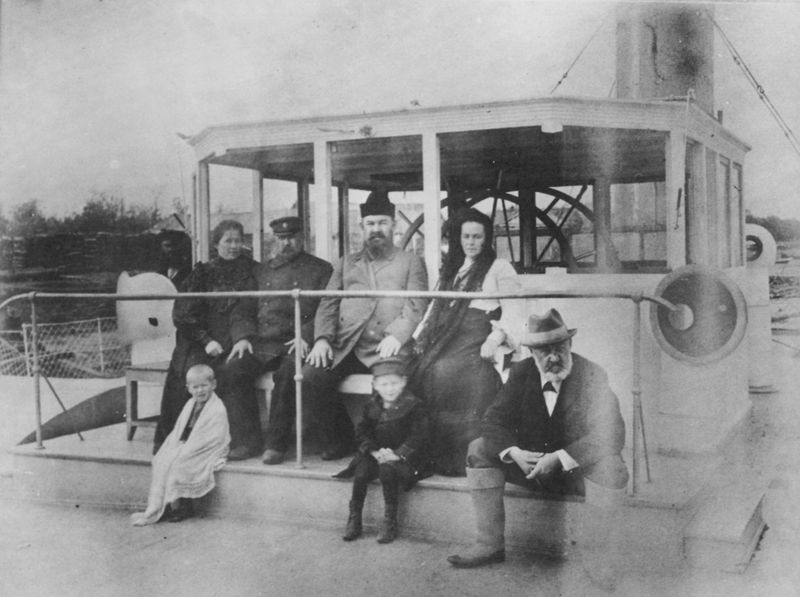
Titel: Die Flüsse waren die einzigen nutzbaren Verkehrs- und Transportwege in west-östliche Richtung
Künstler: Russischer Photograph
Standort: Helsinki
Institution: Suomen Kansallismuseo
Schlagwörter: baum, gruppe, himmel, mann, weiß, bäume, fluss, frauen, sitzen, ufer, damen, fenster, frau, grau, hut, hüte, kleider, männer, schwarz, zaun, anzug, bart, mütze, vollbart, bild, gruppenportrait, gruppenporträt, portrait, kalt, brücke, gitter, rauch, haare, decke, familie, familienporträt, kind, pflanzen, boot, kahn, kinder, ruder, schornstein, schiff, jungen, dunst, klein, winter, ausflug, dampf, dampfer, dampfschiff, reling, seile, metall, geländer, stufe, junge, foto, fotografie, photographie, eisen, belichtung, berlin, schwarz-weiss, stiefel, gruppenbild, photo, kapitän, deck, kabine, familienportrait, paare, poller, überfahrt, kajüte, steuer, steuerrad, gruppenaufnahme, russischer fotograph, aufnaheme, kapitain, köpenik, reiling